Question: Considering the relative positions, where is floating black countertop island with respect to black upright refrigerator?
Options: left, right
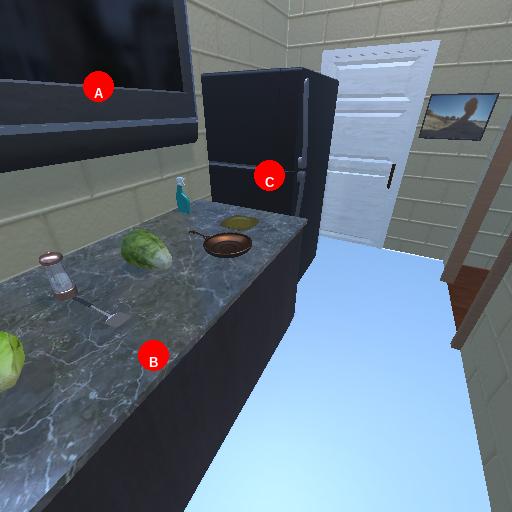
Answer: left